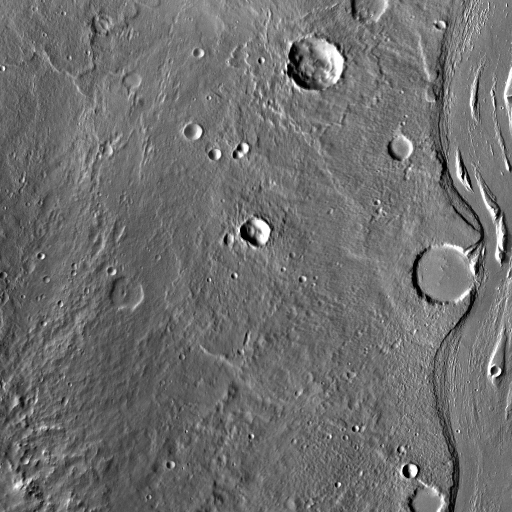
Crater classes present: Background, Other, Layered, Buried, Secondary